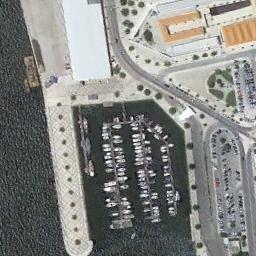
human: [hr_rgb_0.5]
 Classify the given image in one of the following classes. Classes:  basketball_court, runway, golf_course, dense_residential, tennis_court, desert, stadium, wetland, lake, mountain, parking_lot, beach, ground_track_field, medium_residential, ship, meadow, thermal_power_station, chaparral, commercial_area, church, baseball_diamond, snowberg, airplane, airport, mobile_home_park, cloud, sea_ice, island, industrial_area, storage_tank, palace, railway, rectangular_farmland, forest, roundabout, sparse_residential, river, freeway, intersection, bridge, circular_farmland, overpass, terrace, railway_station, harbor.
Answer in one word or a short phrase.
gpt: harbor